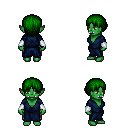
a pixel art fantasy rpg character, female body template, orc, green skin, blue robe, metal pants, green plain hairstyle, white cloth bracers, four views (front, back, left, right), 2x2 character sprite sheet, small pixel art, hard edges, no anti-aliasing